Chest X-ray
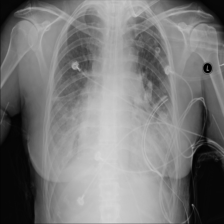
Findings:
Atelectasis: positive
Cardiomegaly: negative
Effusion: positive
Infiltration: positive
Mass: negative
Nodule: negative
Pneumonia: negative
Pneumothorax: negative
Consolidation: negative
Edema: negative
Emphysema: negative
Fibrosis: negative
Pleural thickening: negative
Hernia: negative